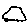
Label: car